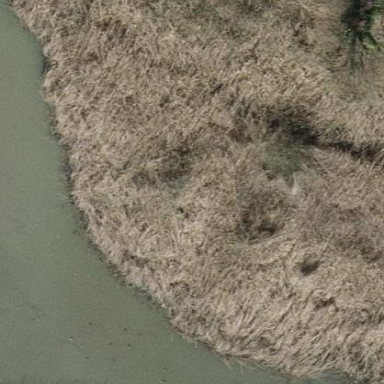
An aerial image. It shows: Wetland area dominated by reedbeds.